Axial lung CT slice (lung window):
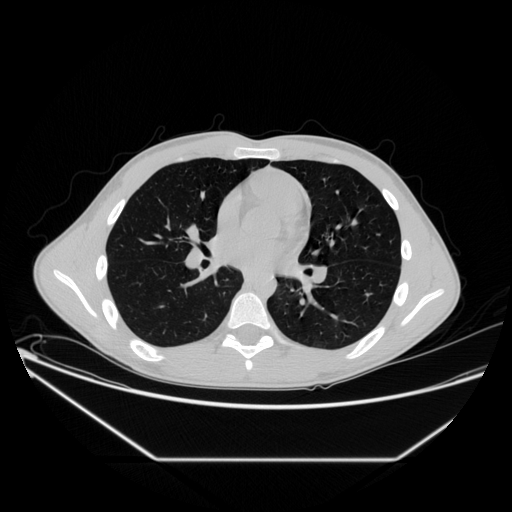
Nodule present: no